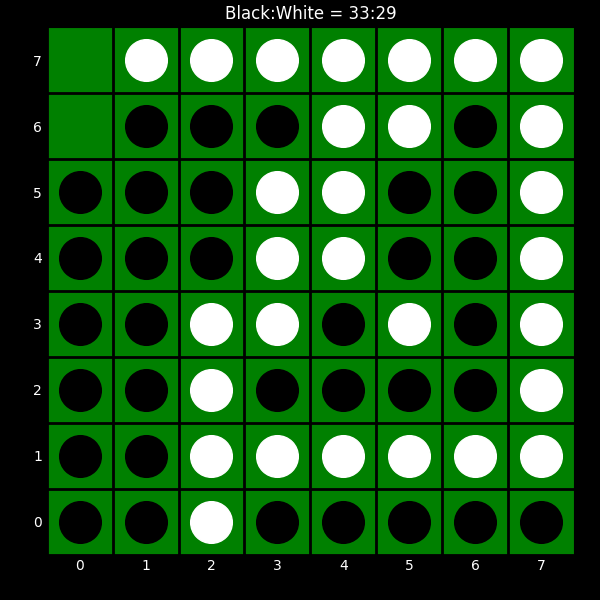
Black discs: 33
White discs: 29